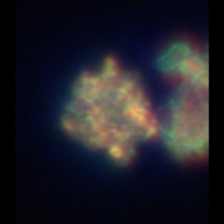
Taxon: Unknown_detritus
Group: Unknown